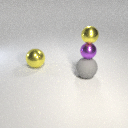
small yellow metal sphere above large gray rubber sphere